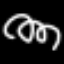
Label: squiggle